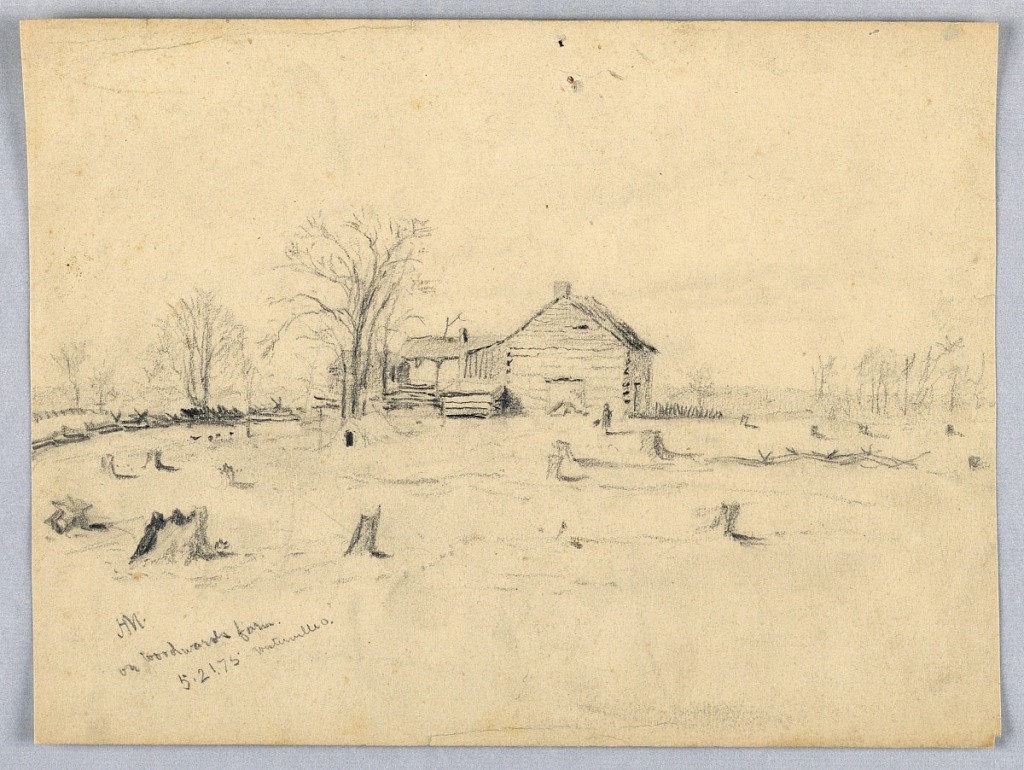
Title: On Woodward's Farm
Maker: James Henry Moser, Canadian, 1854–1913
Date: May 21, 1875
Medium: Graphite on paper
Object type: Drawing
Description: Wooden barn and house beyond. Trees around it. Stumps in a fenced-off yard in foreground. One figure, center. Verso: Farmer's face, upper right.